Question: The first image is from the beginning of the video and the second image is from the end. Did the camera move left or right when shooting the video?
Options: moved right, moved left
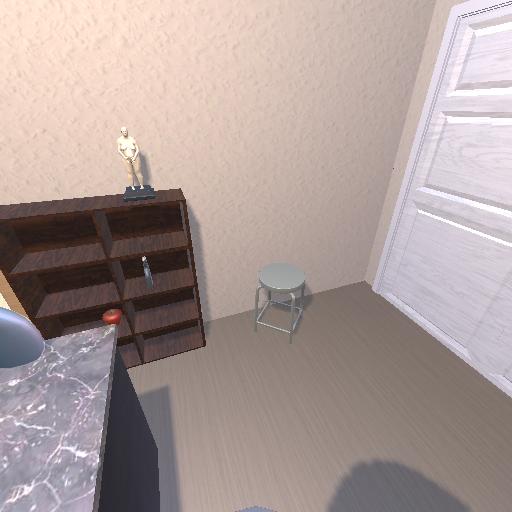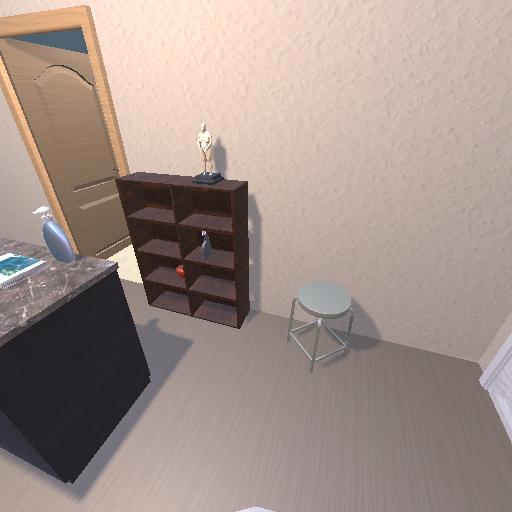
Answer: moved right